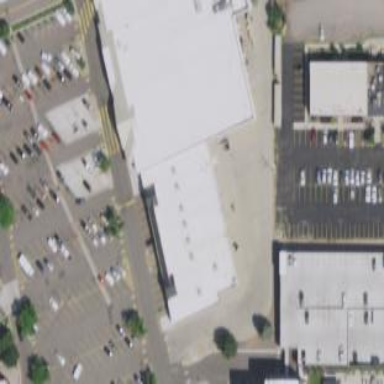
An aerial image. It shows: Retail building.